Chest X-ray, PA view. Patient: 21 years old, sex F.
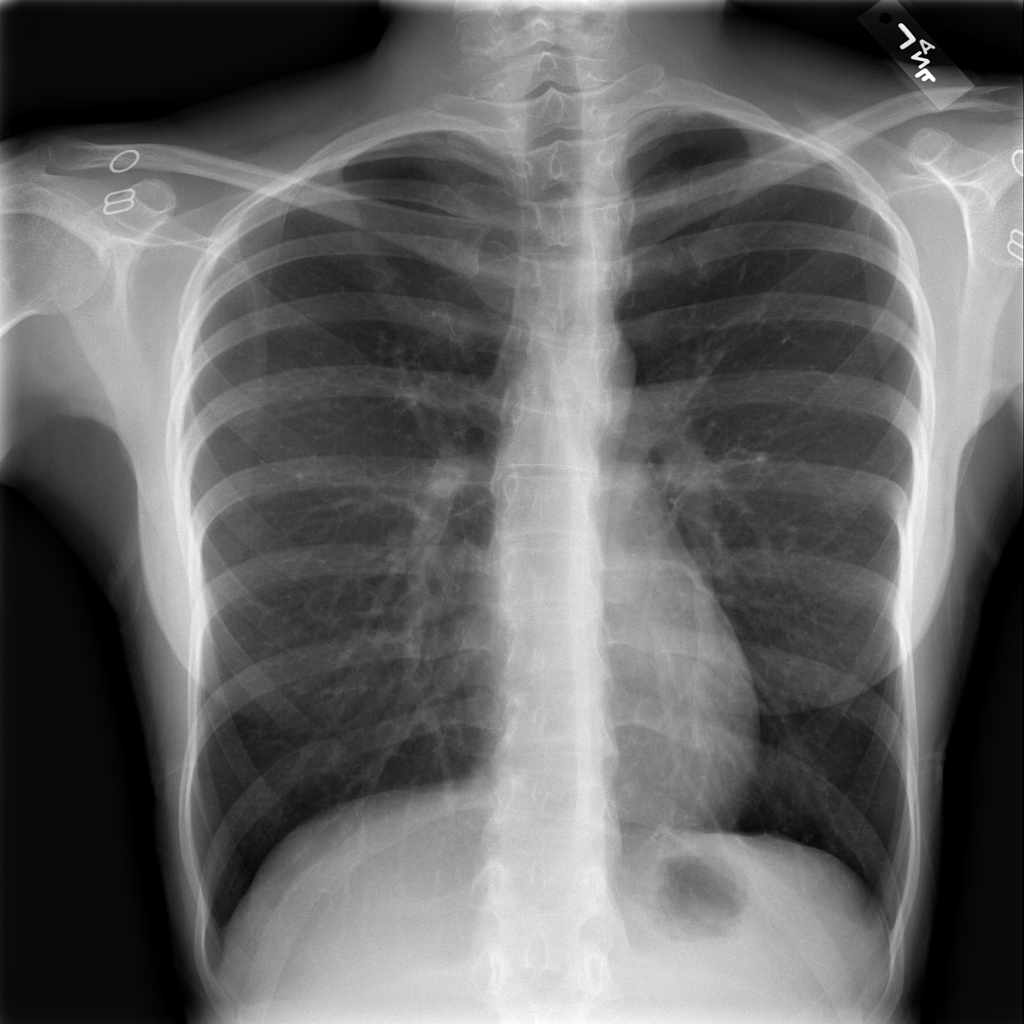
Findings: No Finding